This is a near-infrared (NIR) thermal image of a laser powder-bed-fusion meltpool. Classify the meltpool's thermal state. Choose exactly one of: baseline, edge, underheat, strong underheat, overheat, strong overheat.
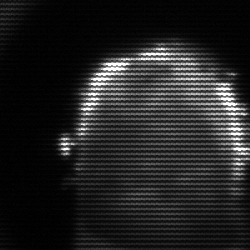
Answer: baseline